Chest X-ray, PA view. Patient: 43 years old, sex M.
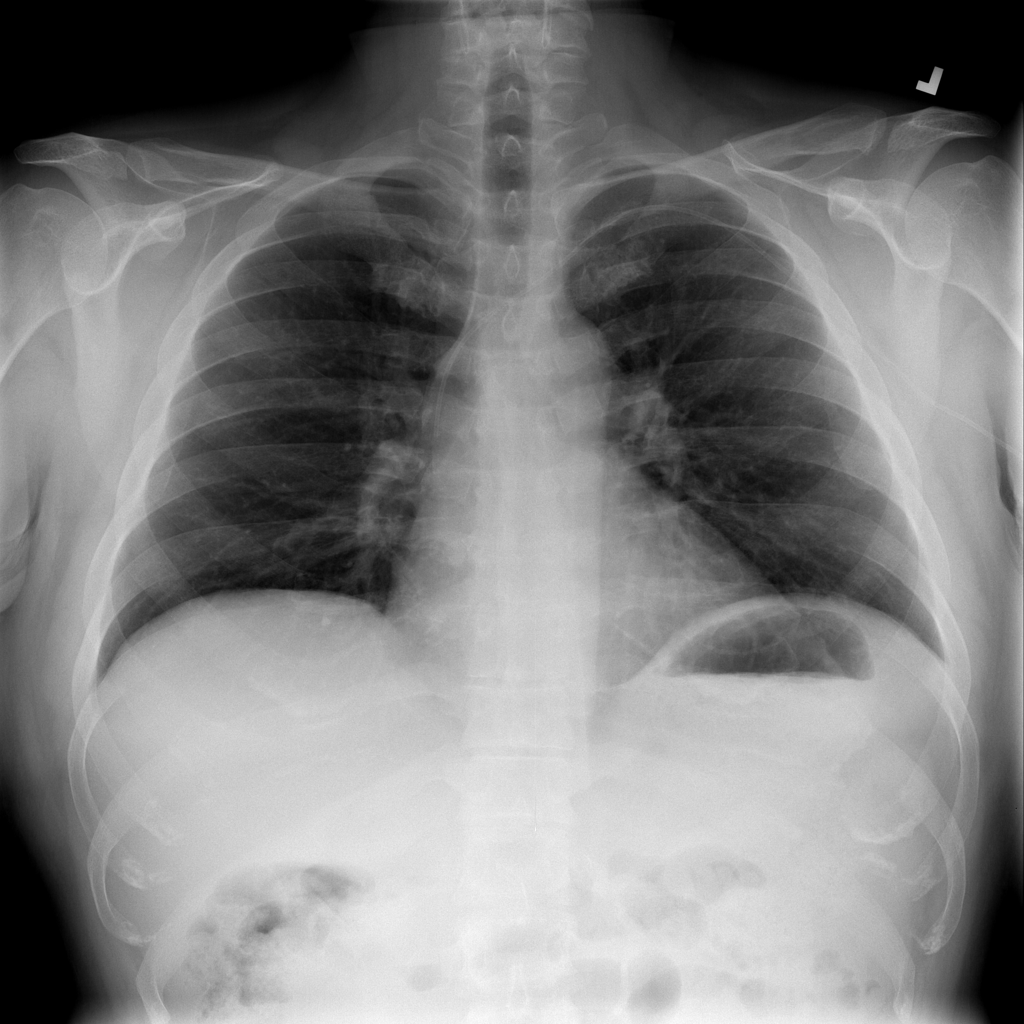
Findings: No Finding